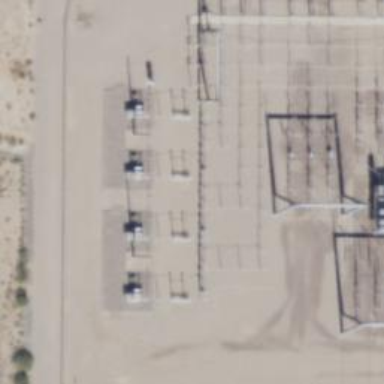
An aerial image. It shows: Switch for power supply.